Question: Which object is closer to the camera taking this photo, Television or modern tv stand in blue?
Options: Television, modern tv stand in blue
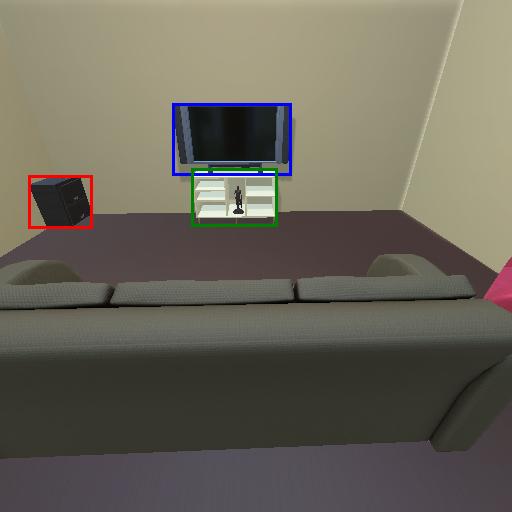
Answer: Television